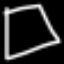
Label: square